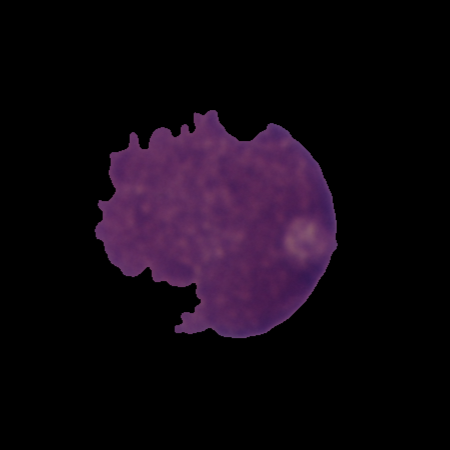
Label: cancer